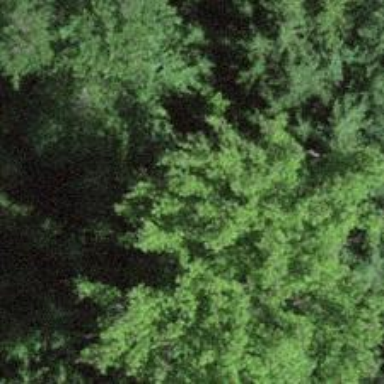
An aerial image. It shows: Deciduous tree with broadleaved leaves.